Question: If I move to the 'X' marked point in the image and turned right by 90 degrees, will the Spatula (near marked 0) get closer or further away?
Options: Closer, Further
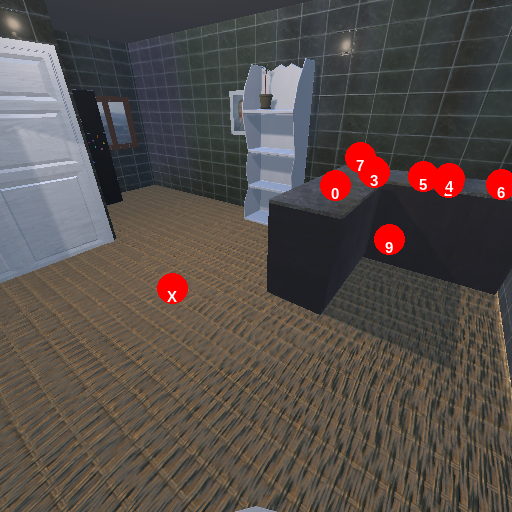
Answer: Closer